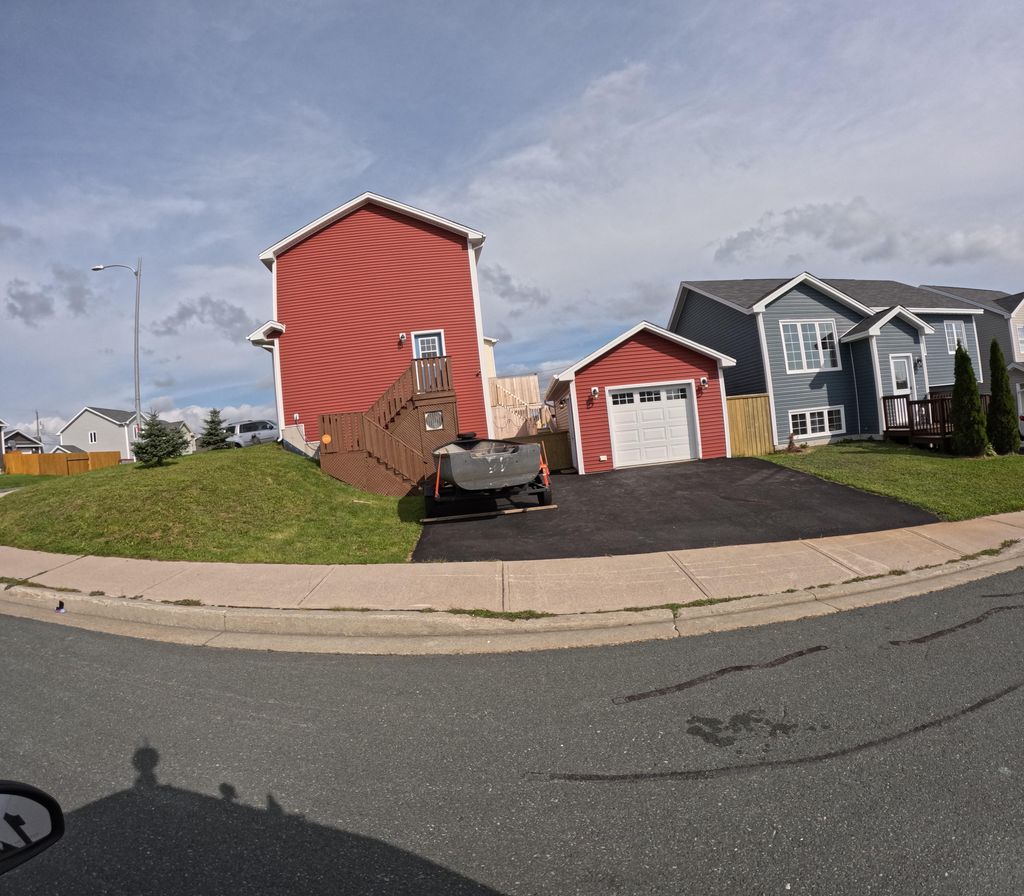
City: st_johns